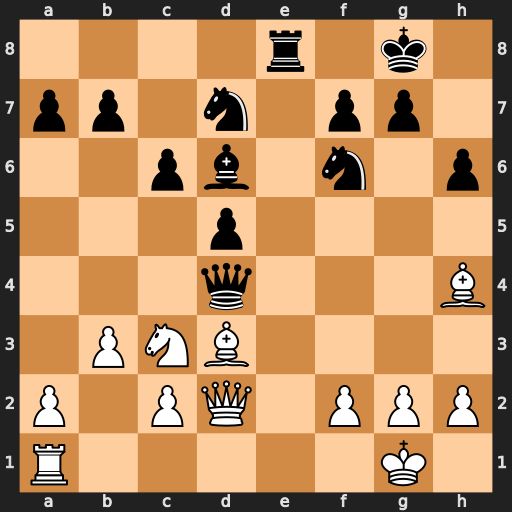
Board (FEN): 4r1k1/pp1n1pp1/2pb1n1p/3p4/3q3B/1PNB4/P1PQ1PPP/R5K1
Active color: w
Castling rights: -
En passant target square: -
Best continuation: Bh7+ Nxh7 Qxd4